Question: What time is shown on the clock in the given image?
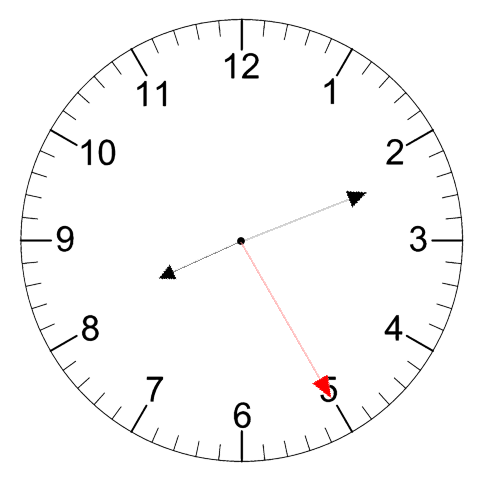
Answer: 08:11:25